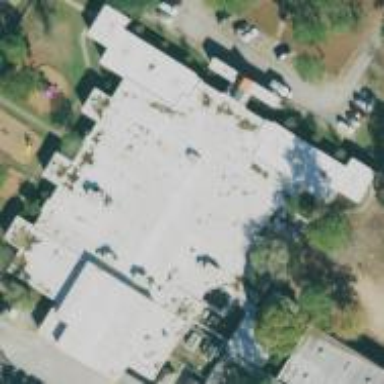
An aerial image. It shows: School building.